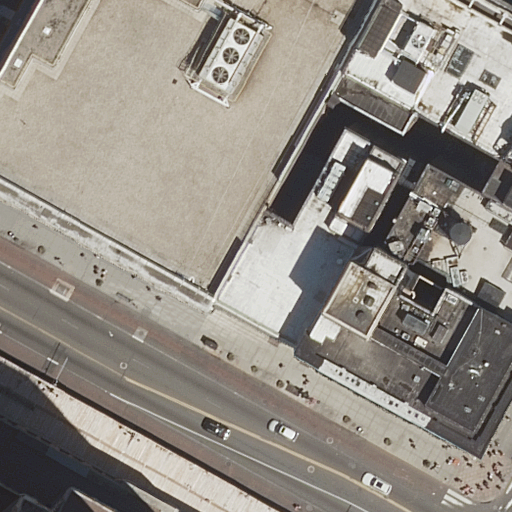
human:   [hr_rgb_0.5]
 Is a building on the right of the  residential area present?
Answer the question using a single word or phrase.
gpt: yes

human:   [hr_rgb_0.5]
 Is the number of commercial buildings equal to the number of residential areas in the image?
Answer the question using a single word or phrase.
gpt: no

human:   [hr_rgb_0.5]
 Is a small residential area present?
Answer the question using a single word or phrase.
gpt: no

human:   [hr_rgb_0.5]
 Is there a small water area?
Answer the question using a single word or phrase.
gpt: no

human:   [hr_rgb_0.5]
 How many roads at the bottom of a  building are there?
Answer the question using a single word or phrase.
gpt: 1

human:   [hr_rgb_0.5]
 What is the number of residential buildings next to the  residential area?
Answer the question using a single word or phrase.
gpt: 5

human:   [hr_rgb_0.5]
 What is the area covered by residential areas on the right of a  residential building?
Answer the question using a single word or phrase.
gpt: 0m2

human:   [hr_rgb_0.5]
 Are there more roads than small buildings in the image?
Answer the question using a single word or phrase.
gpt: no

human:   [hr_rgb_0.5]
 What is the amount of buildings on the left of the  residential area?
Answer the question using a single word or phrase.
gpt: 1

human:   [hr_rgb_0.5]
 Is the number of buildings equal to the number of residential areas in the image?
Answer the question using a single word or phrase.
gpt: no

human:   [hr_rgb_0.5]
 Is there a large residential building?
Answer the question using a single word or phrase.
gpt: yes

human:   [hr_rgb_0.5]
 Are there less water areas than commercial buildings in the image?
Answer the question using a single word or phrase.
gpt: no

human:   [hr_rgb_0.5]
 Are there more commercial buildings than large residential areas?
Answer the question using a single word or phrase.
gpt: no

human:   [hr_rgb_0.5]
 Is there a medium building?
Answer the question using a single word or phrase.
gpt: yes

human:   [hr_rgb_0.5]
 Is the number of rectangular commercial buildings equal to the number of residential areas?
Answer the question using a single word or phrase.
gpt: no

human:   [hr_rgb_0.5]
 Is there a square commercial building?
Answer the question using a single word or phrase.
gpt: no

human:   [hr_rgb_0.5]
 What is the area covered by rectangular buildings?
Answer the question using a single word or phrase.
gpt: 5105m2

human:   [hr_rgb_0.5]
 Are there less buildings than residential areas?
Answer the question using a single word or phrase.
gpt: no

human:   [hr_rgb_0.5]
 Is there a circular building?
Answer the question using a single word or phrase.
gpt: no

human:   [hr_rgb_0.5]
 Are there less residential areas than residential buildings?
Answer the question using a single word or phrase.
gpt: yes

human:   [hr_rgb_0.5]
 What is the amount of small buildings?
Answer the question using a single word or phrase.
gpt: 1

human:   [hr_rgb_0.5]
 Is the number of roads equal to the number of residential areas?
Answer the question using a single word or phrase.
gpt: yes

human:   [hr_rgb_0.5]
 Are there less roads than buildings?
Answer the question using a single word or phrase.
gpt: yes

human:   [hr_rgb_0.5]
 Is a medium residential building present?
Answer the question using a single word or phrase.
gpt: yes

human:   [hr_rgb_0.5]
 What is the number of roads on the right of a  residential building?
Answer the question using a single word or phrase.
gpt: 0

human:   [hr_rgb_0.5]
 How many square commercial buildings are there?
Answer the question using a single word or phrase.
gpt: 0

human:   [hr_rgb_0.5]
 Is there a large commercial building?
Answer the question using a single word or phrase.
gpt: no

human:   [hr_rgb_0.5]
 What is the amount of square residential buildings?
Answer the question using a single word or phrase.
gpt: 0

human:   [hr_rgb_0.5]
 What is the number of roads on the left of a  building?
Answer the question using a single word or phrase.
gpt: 1

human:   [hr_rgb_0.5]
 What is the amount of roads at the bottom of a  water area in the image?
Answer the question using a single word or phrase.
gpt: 0

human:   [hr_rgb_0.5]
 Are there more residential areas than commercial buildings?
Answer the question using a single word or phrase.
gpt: yes

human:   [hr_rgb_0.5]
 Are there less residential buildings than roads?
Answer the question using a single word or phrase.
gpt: no

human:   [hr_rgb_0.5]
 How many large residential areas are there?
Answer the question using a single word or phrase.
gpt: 1

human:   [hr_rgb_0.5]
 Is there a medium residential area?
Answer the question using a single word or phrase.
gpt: no

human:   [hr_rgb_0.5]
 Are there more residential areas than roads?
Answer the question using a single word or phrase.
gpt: no

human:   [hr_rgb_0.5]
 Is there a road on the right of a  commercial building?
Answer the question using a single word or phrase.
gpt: no